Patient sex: F
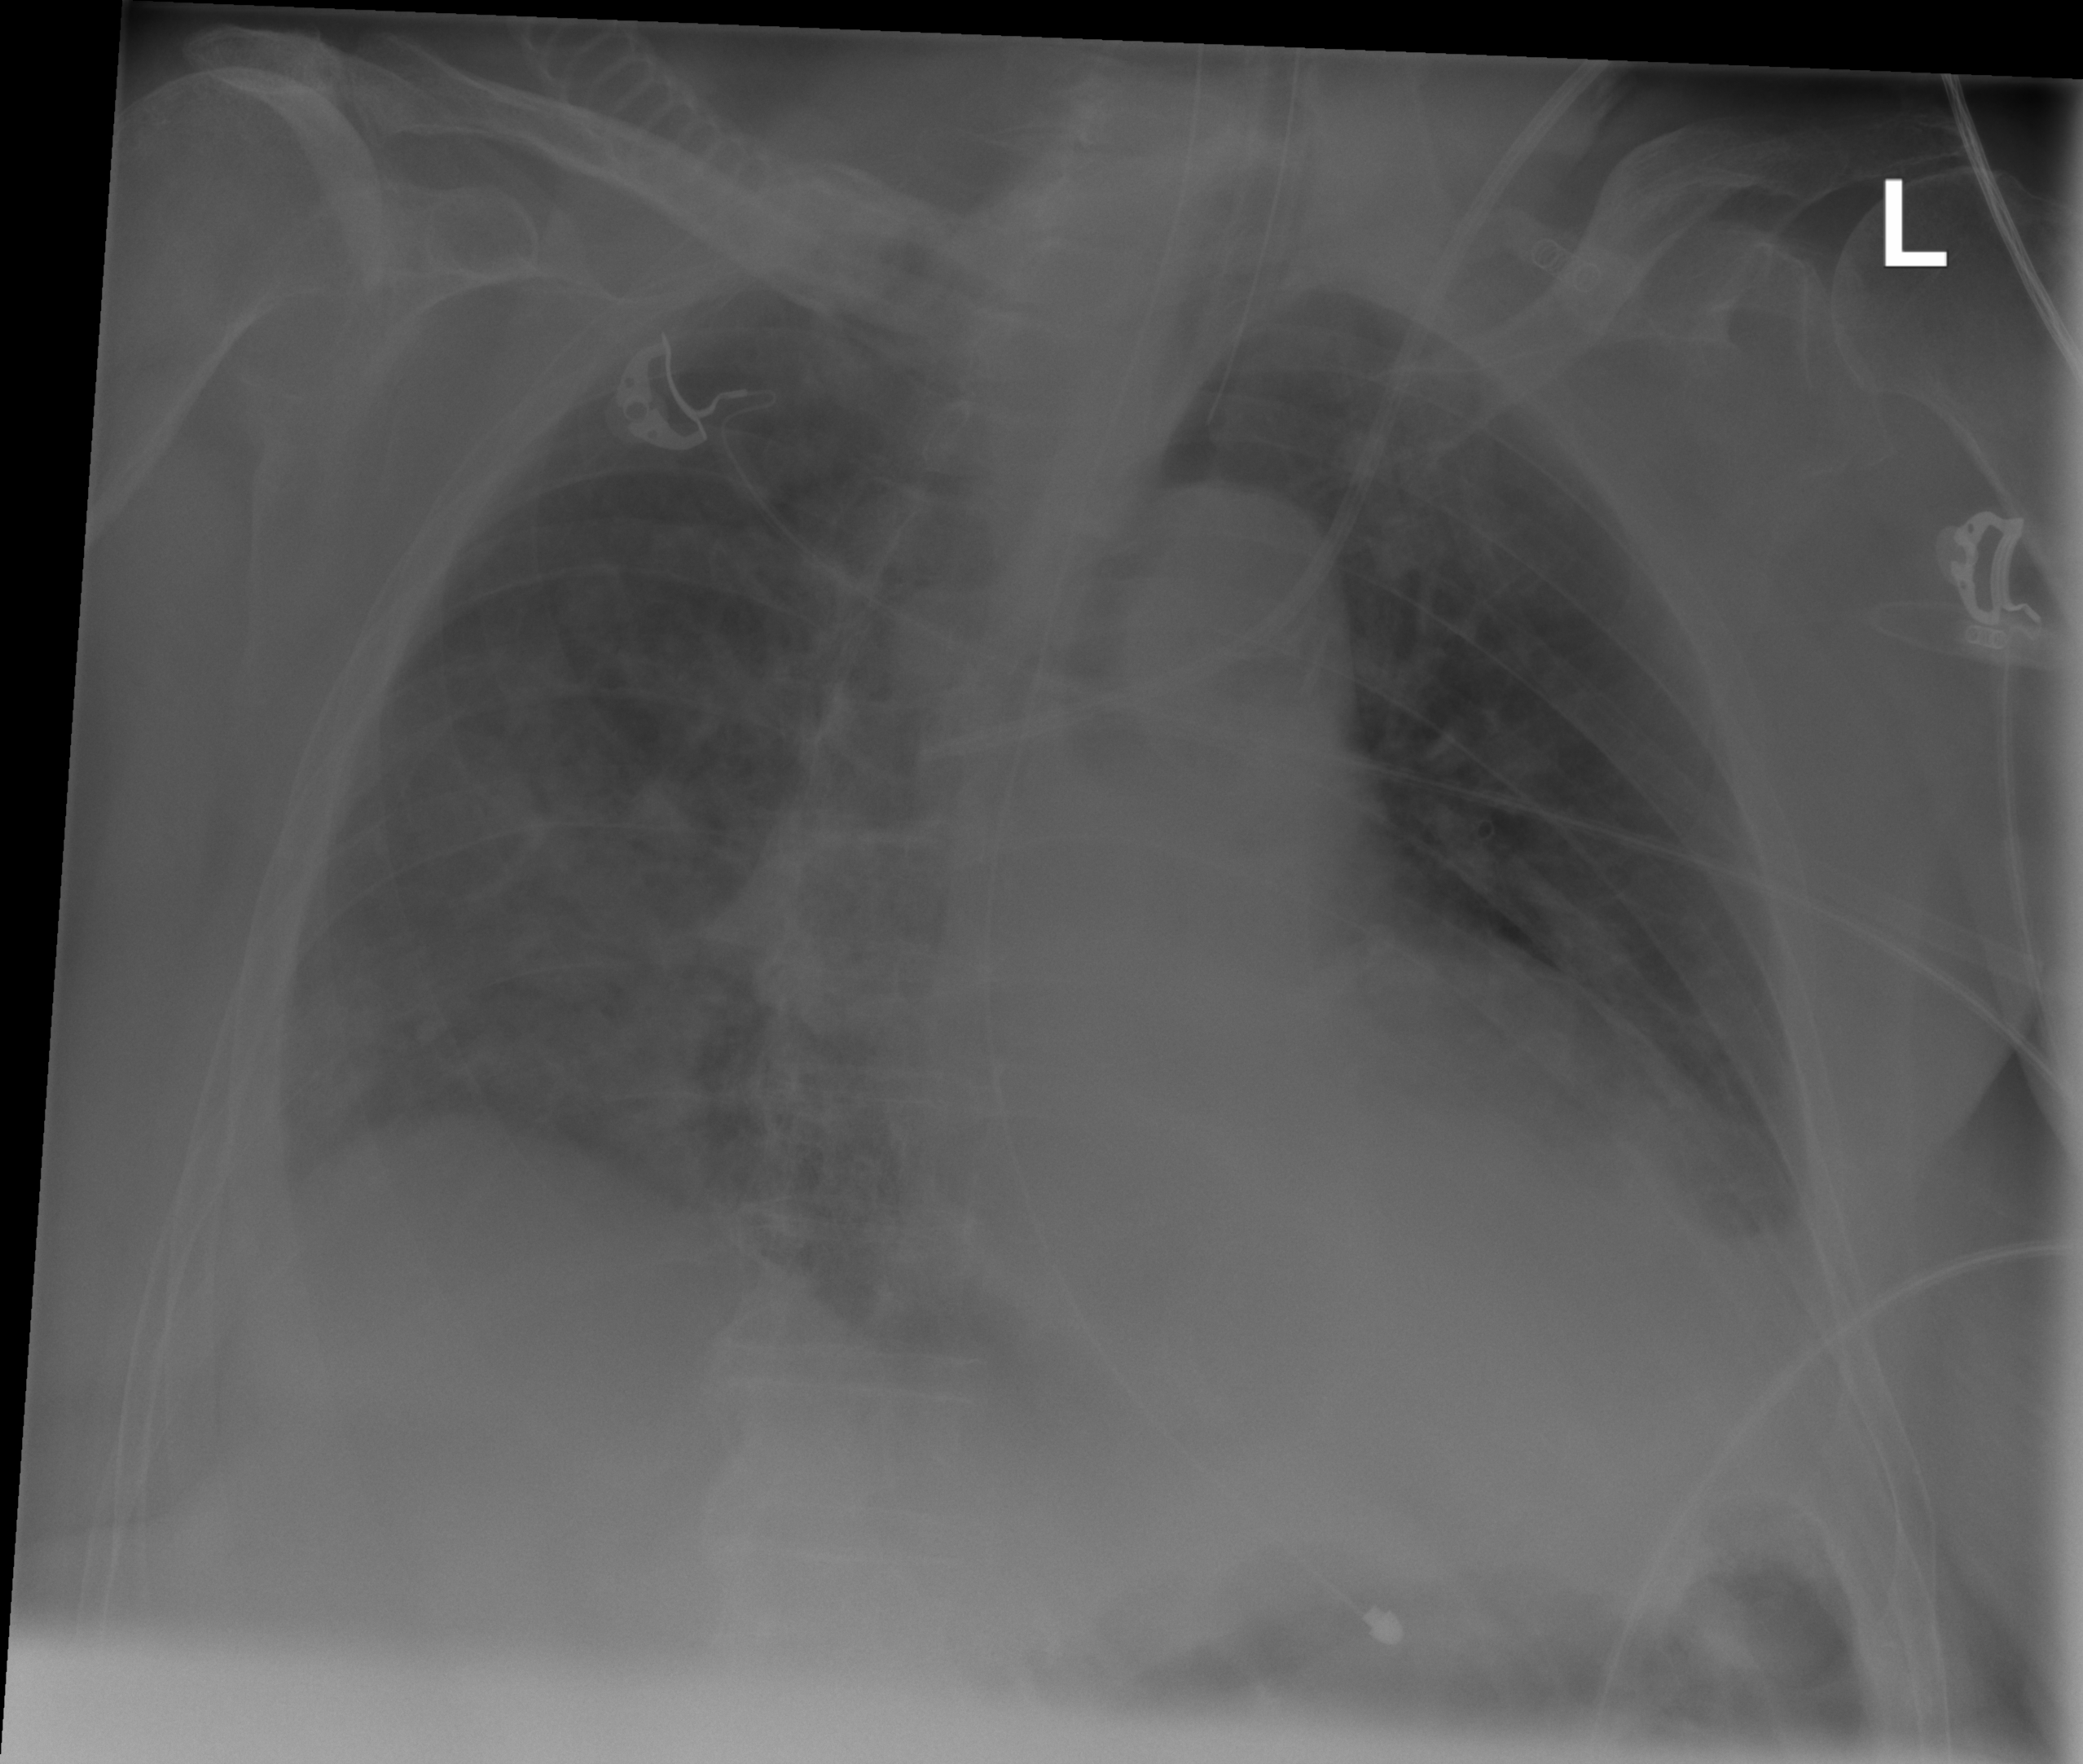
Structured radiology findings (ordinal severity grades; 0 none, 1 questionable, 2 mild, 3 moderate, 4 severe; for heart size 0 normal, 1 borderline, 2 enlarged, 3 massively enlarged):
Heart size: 0
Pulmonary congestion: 0
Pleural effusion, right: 2
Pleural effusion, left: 2
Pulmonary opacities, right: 3
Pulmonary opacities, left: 0
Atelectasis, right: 0
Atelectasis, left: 2